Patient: sex F, age 36
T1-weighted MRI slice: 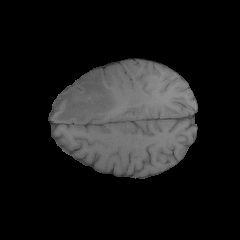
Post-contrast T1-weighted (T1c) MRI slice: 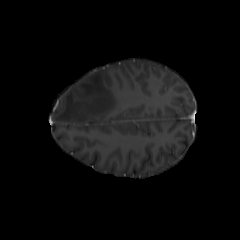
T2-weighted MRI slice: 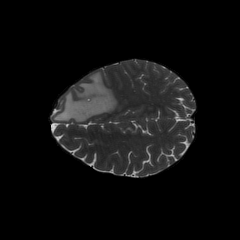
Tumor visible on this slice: yes
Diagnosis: Glioblastoma, IDH-wildtype
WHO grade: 4